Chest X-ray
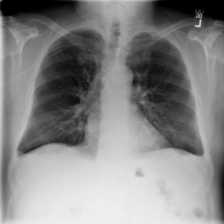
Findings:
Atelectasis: negative
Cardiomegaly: negative
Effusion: negative
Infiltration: negative
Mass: negative
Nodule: negative
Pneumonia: negative
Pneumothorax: negative
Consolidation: negative
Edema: negative
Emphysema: negative
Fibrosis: negative
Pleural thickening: negative
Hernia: negative